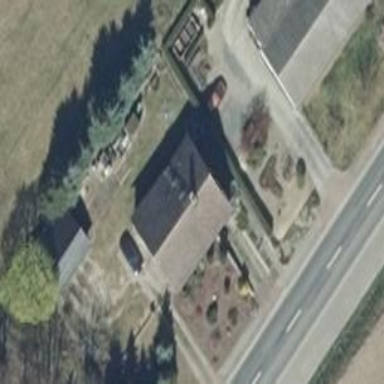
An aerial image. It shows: Gabled house with the roof oriented along the building.